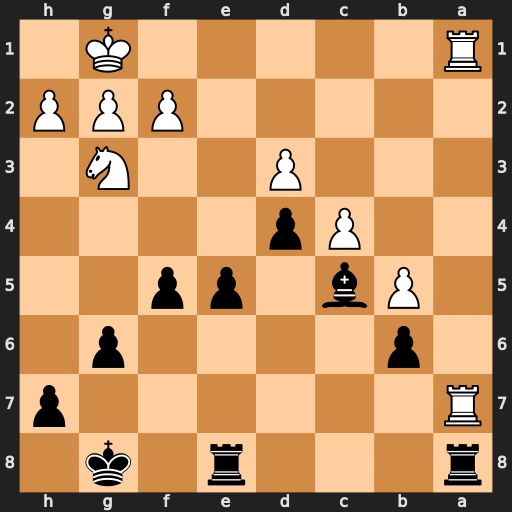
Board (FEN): r3r1k1/R6p/1p4p1/1Pb1pp2/2Pp4/3P2N1/5PPP/R5K1
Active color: b
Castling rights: -
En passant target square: -
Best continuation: Rxa7 Rxa7 e4